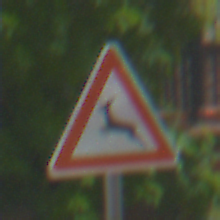
Verkehrszeichen: WildwechselRechts
Umgebung: Outdoor, Urban
Tageszeit: MorningAfternoon
Wetter: Overcast
Licht: Natural
Jahreszeit: NotSpecified
Kontrast: LowContrast